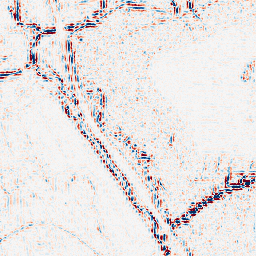
Category: wavelet
Decomposition family: wavelet_reverse_biorthogonal
Decomposition parameters: wavelet: rbio1.3
level: 2
Upsampling method: cubic_mitchell
Upsampling parameters: scale: 2
Upsampling scale: 2